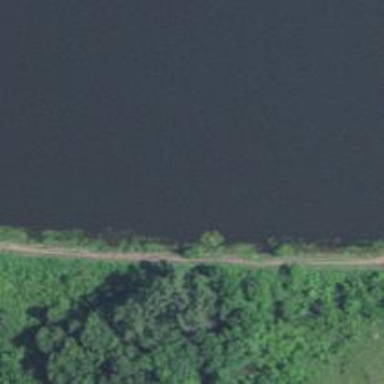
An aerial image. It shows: Reservoir.